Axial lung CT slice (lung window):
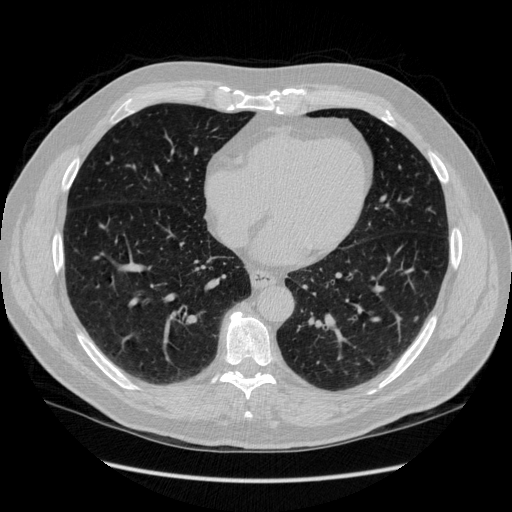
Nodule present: yes
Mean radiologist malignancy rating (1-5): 2